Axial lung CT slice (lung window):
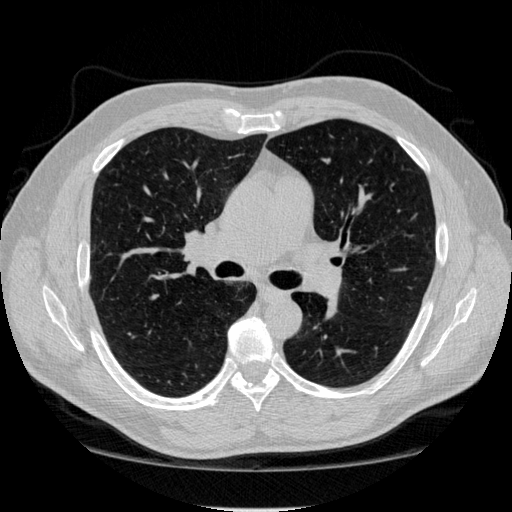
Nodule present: yes
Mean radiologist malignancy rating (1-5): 1